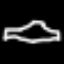
Label: octagon